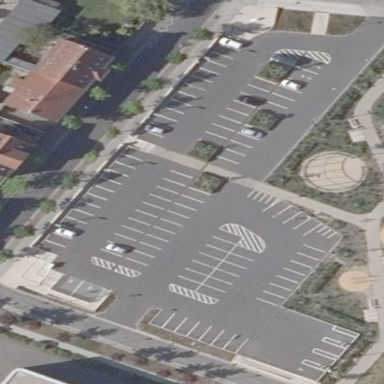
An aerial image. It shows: Parking area with surface parking facilities and park and ride service available.